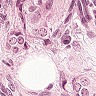
Metastatic tissue present: yes